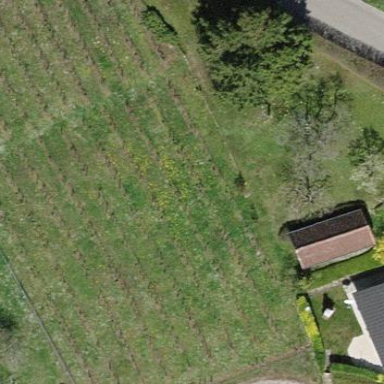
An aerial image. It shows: Vineyard with grape crops.